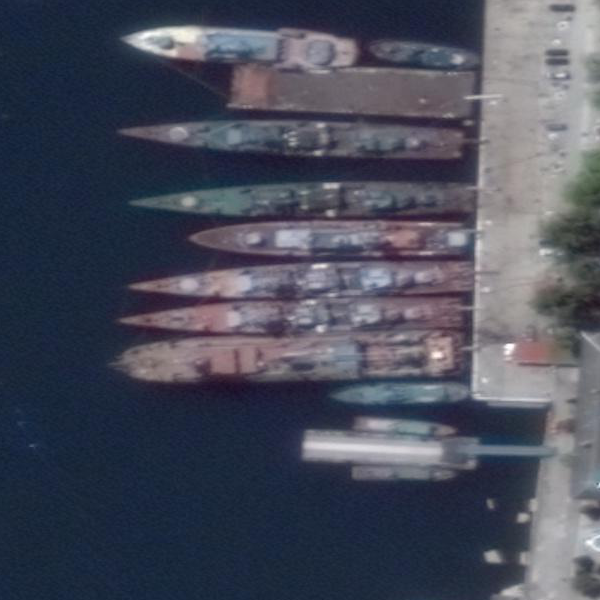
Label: cruiser